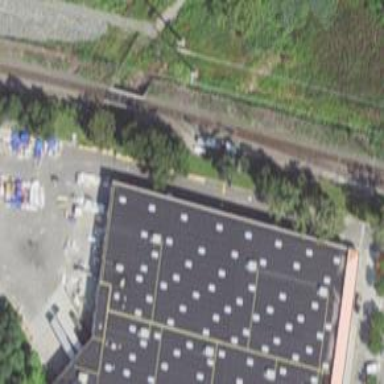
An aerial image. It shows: Railway junction.